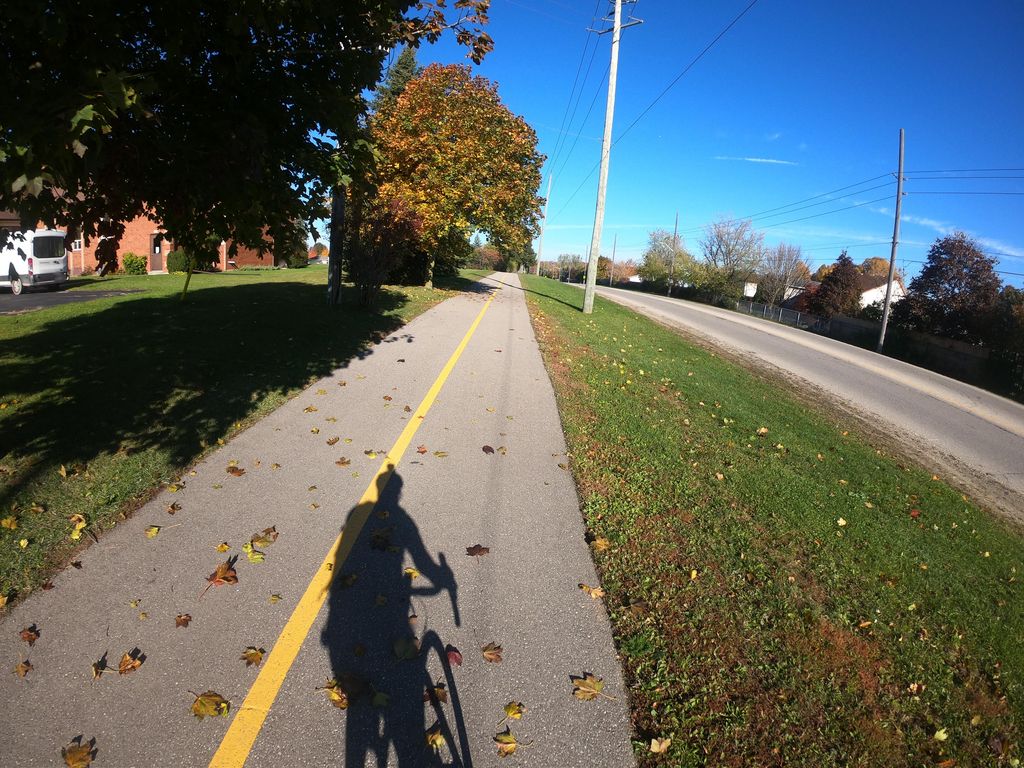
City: kitchener-waterloo